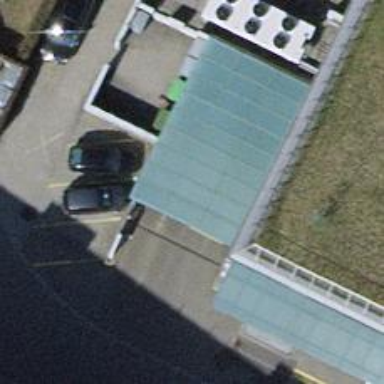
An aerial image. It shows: Parking aisle service road with tunnel.